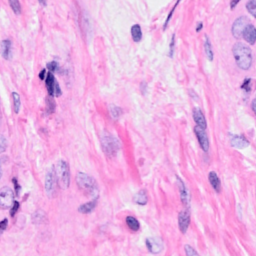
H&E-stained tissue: Breast